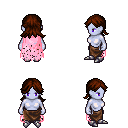
a pixel art fantasy rpg character, female body template, dark elf, purple skin, pink tattered cape, robe skirt, brown loose hair, metal boots, four views (front, back, left, right), 2x2 character sprite sheet, small pixel art, hard edges, no anti-aliasing